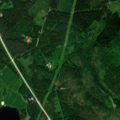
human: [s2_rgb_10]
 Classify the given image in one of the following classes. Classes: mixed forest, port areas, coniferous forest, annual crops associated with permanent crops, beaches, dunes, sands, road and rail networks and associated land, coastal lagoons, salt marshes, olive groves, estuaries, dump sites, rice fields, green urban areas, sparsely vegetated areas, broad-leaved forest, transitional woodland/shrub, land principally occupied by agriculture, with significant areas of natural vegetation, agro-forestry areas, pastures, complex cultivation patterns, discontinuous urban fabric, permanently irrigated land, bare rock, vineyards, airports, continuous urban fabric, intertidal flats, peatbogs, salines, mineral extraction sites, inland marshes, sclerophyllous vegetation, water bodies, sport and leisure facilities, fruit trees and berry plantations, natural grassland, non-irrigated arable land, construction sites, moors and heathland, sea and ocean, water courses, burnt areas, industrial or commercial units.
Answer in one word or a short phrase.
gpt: land principally occupied by agriculture, with significant areas of natural vegetation, coniferous forest, mixed forest, transitional woodland/shrub, water bodies